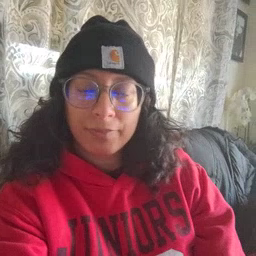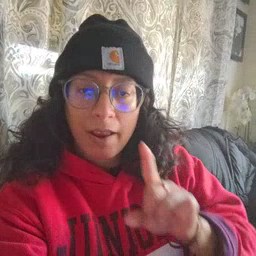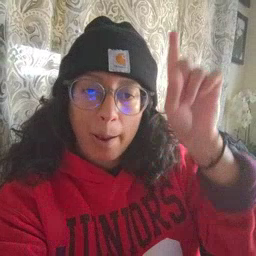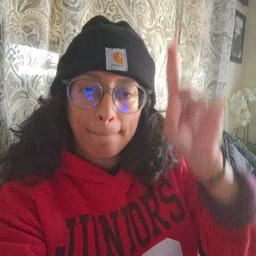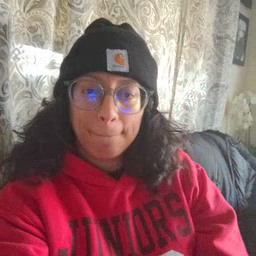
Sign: up